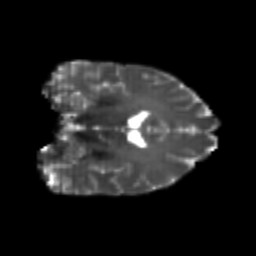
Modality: T2w
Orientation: coronal
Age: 25
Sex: female
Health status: healthy
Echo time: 0.074 s